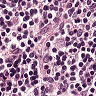
Metastatic tissue present: no